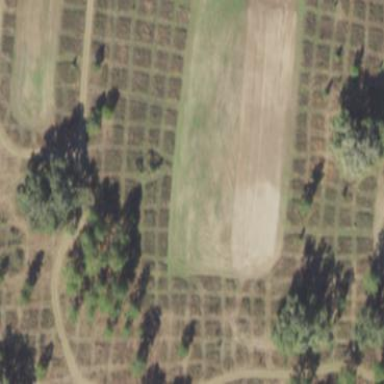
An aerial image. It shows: Orchard.